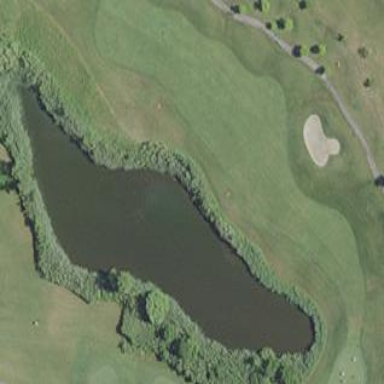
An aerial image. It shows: Water hazard on golf course. The hazard is natural water feature.